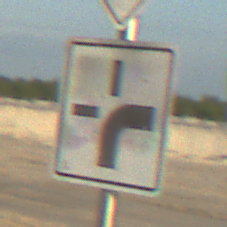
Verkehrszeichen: VerlaufVorfahrtsstrasse3
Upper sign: Vorfahrtsstrasse
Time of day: SunriseSunset
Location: Outdoor (Beach)
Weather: Clear
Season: NotSpecified
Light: Natural